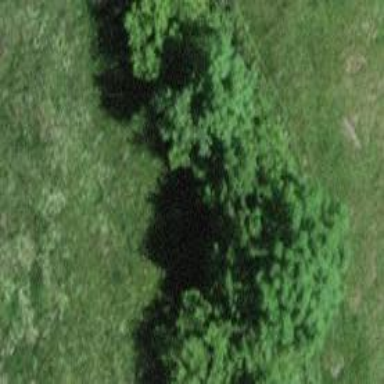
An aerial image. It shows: Hedge barrier.